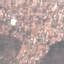
Land use / land cover: Residential